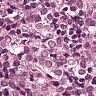
Metastatic tissue present: yes